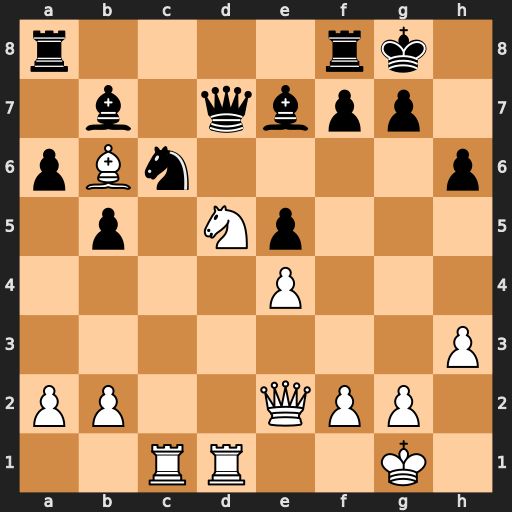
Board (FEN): r4rk1/1b1qbpp1/pBn4p/1p1Np3/4P3/7P/PP2QPP1/2RR2K1
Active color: w
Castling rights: -
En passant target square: -
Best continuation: Nf6+ Bxf6 Rxd7